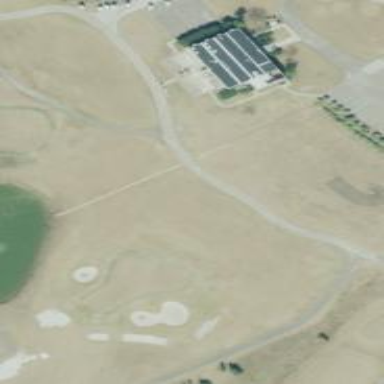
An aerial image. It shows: Path for golf carts.